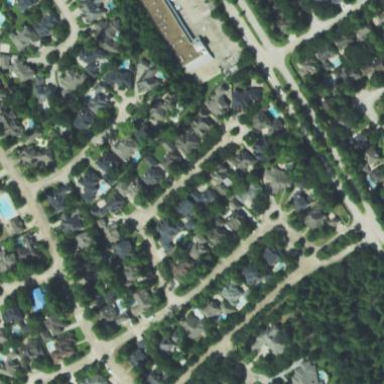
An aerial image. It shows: Residential neighbourhood.